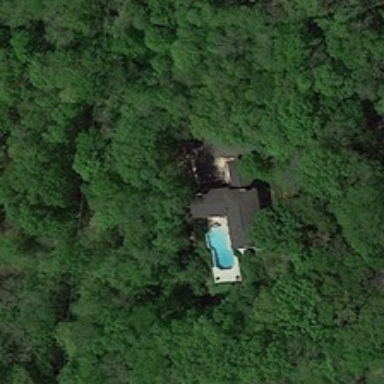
A building with a swimming pool is surrounded by many green trees .